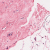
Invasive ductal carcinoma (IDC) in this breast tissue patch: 0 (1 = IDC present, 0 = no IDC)